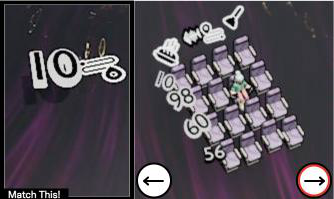
Task: seats
Answer: no